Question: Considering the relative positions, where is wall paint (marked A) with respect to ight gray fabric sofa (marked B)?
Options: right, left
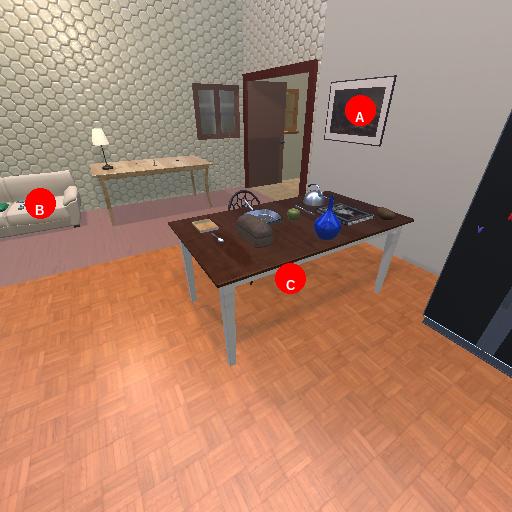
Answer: right